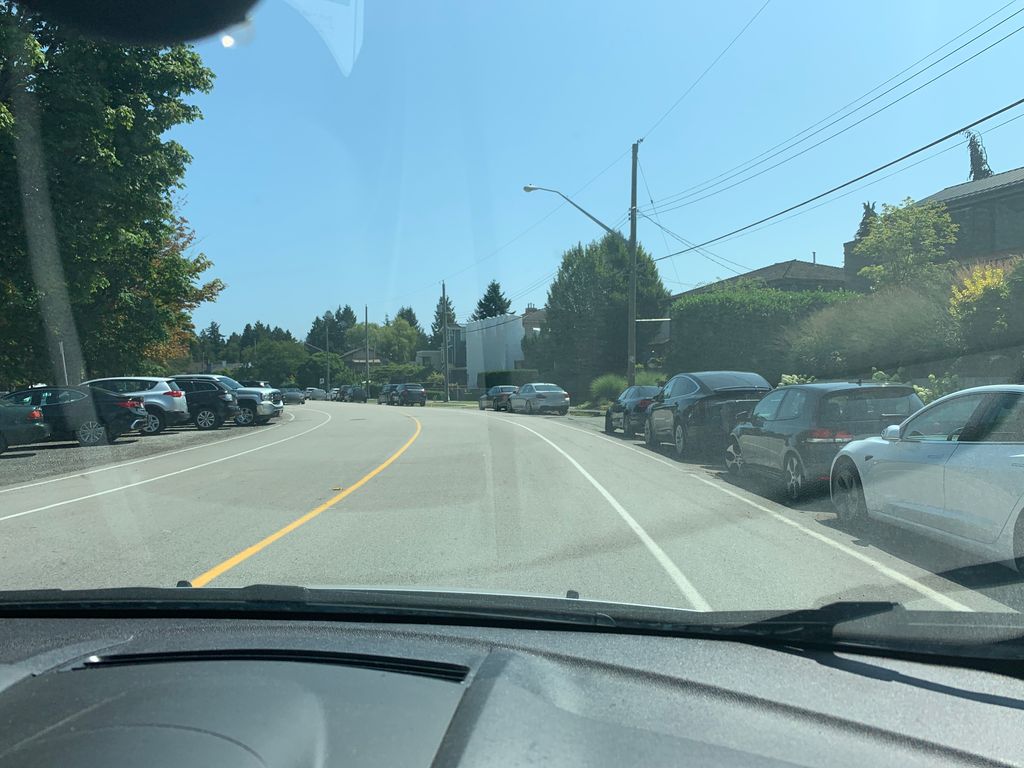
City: vancouver